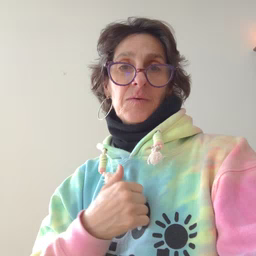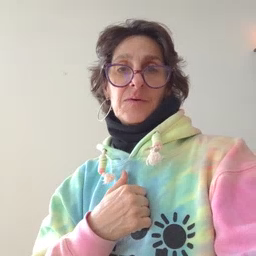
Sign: wet